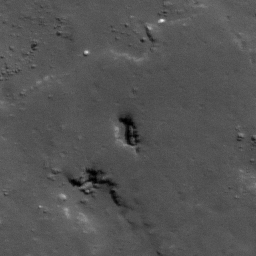
Pit: Fraunhofer G 1
Host crater: Fraunhofer G
Host type: impact_melt
Lunar coordinates: latitude -38.5, longitude 58.364